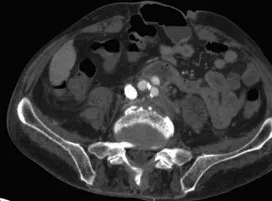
Axial AngioCT-scan showing intraintestinal bleeding, secondary to an aortoenteric fistula in case 2.
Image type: radiology (ct)